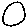
Label: circle